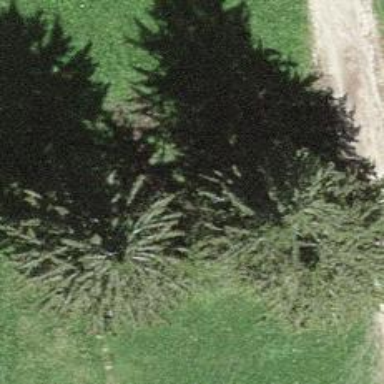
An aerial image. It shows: Beautiful tree in nature.